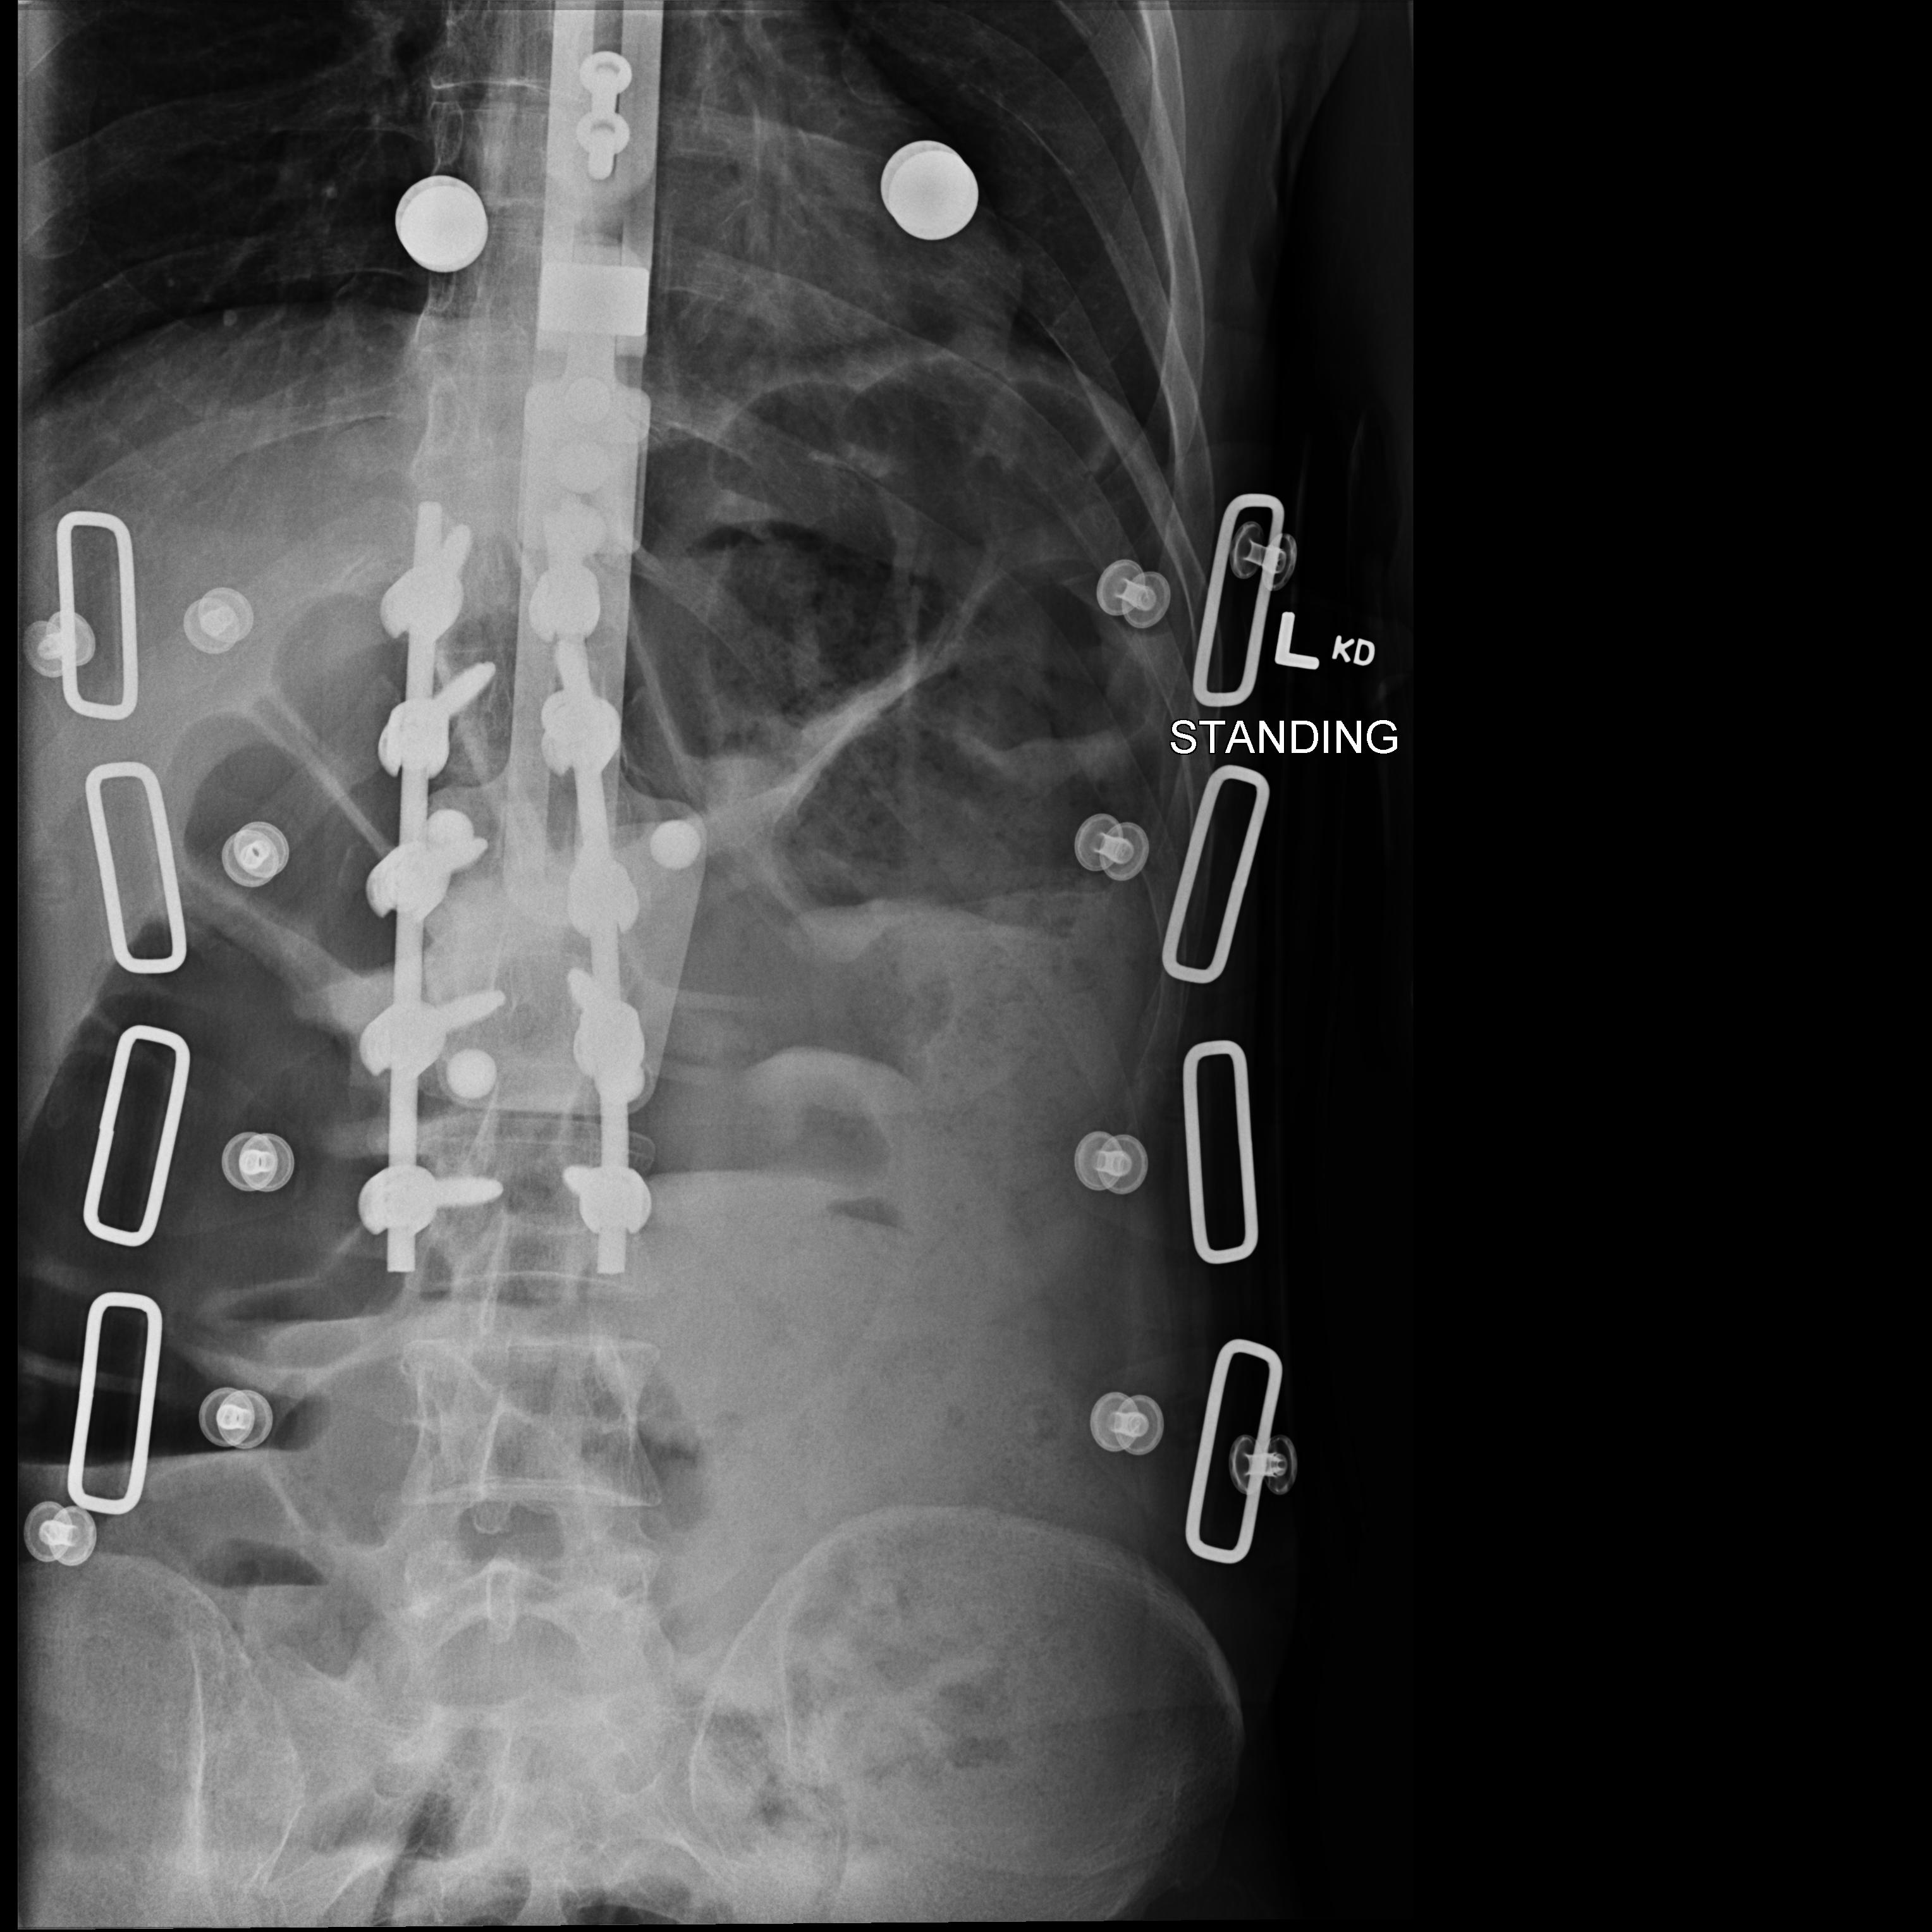
View: AP